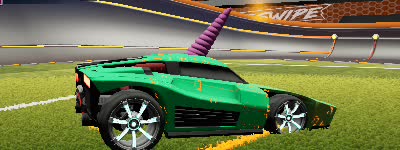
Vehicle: breakout